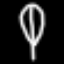
Label: leaf